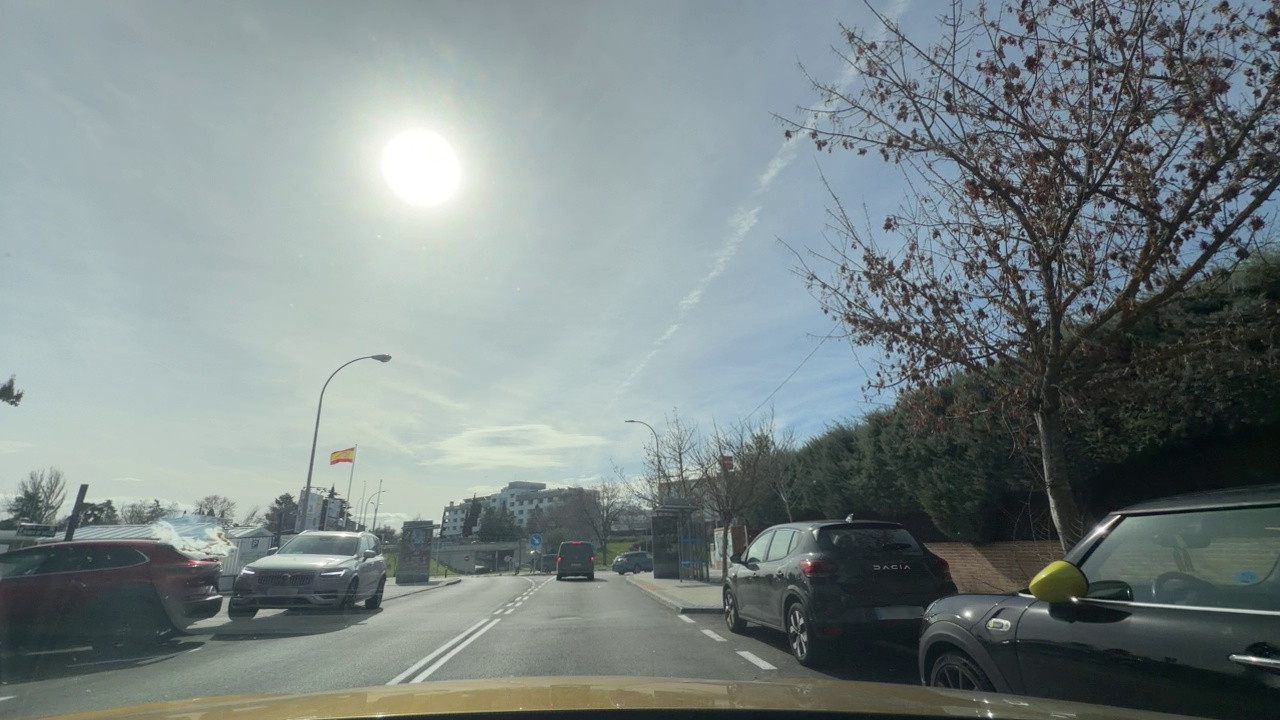
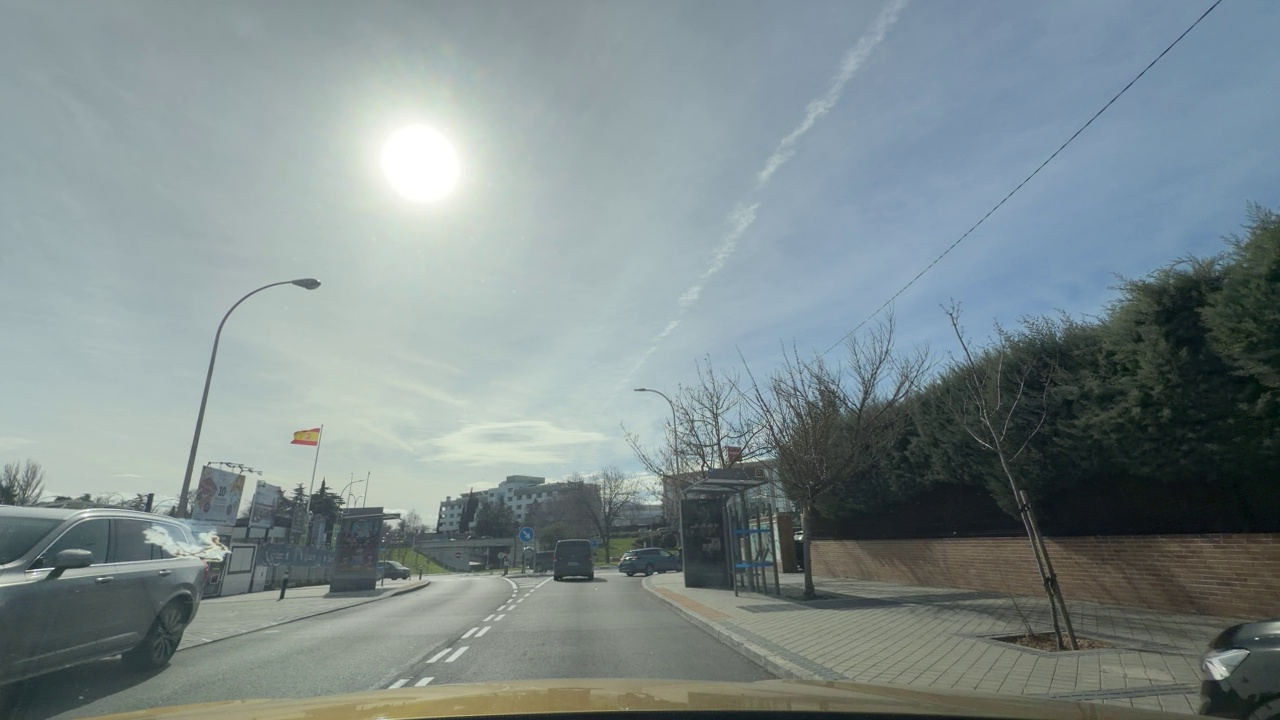
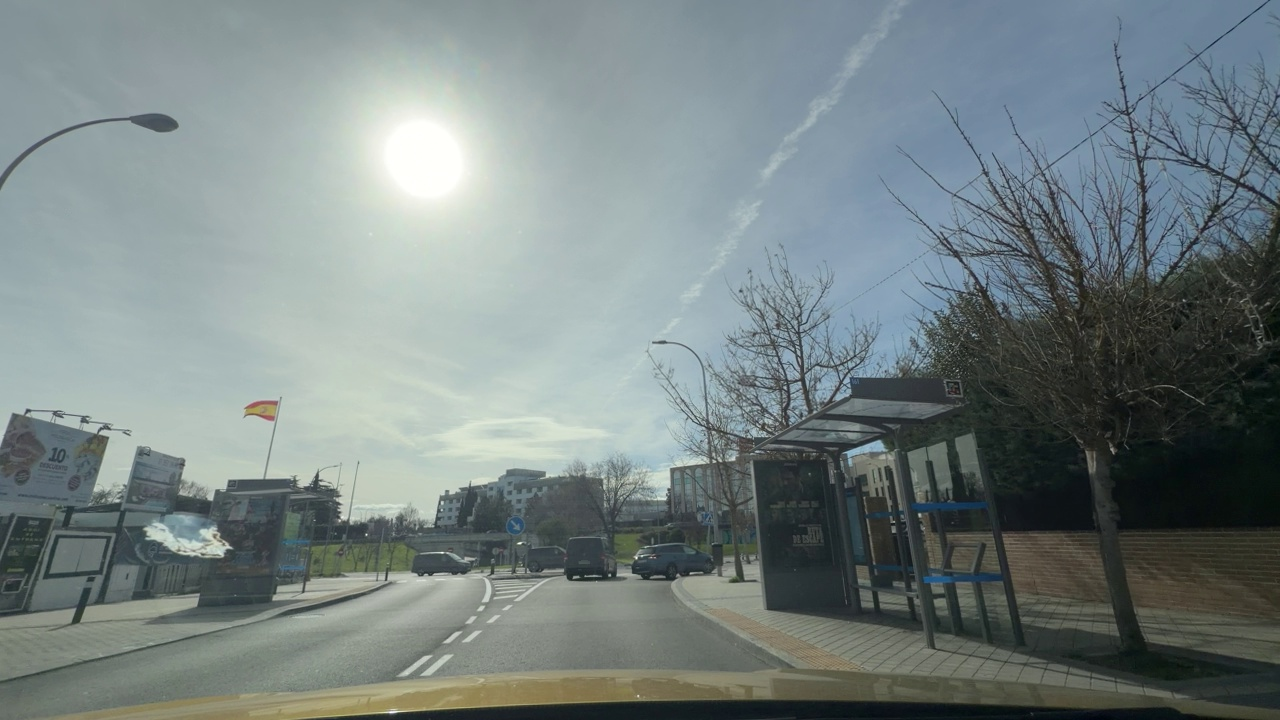
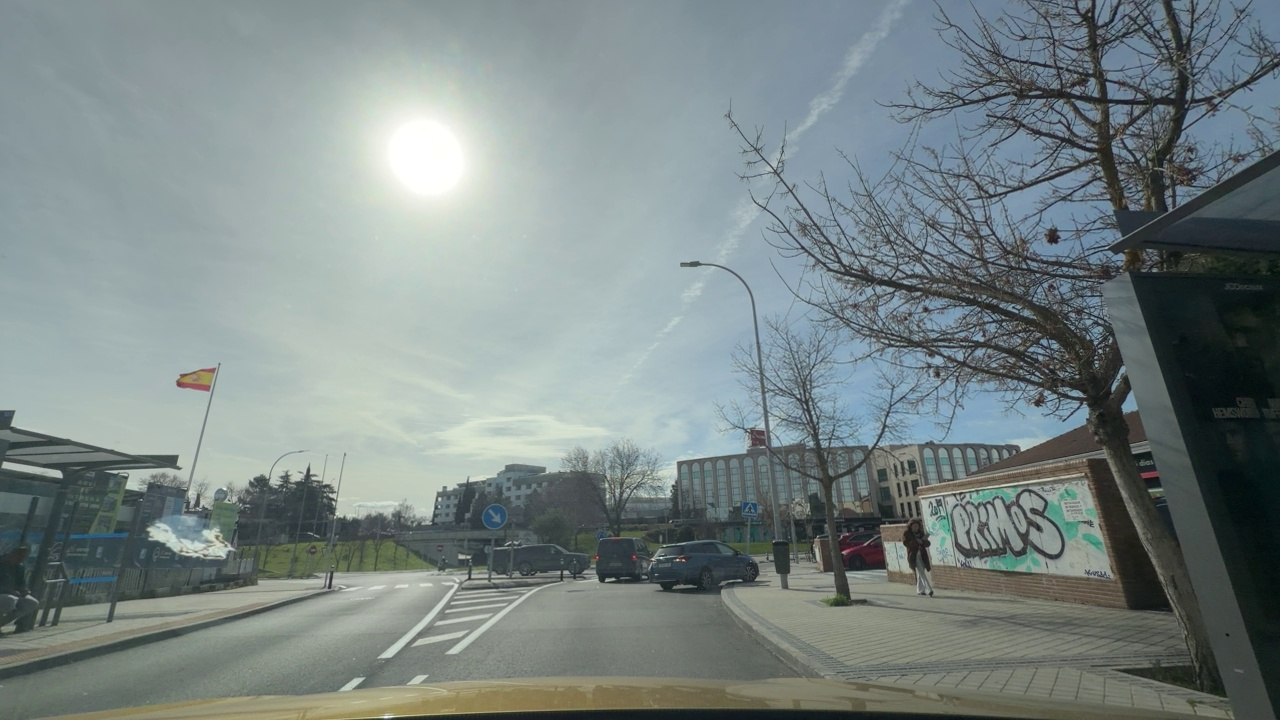
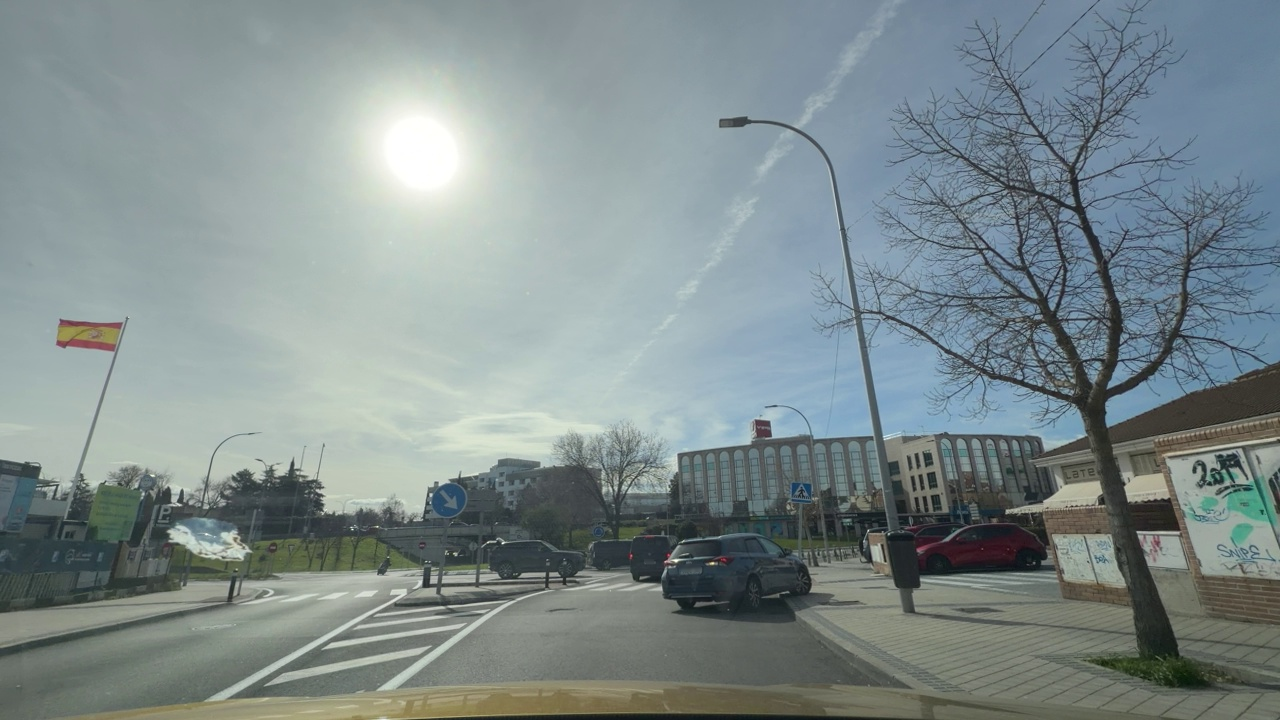
Situation: Leading braking
Question: Is there a vehicle directly ahead in the ego lane with brake lights on?
Answer: Yes
Reasoning: A van is seen braking in front of the ego in the ego lane due to a bend and a car parked in double file. The ego is seen approaching this situation quickly. There are no vehicles in the vicinity other than the van that is seen braking.

Situation: Leading braking
Question: Is the distance between the ego vehicle and the vehicle ahead decreasing?
Answer: Yes
Reasoning: A van is seen braking in front of the ego in the ego lane due to a bend and a car parked in double file. The ego is seen approaching this situation quickly. There are no vehicles in the vicinity other than the van that is seen braking.

Situation: Leading braking
Question: Is either the ego vehicle or the leading vehicle stationary?
Answer: No
Reasoning: A van is seen braking in front of the ego in the ego lane due to a bend and a car parked in double file. The ego is seen approaching this situation quickly. There are no vehicles in the vicinity other than the van that is seen braking.

Situation: Leading braking
Question: Is the ego vehicle decelerating due to dense traffic or congestion ahead?
Answer: No
Reasoning: A van is seen braking in front of the ego in the ego lane due to a bend and a car parked in double file. The ego is seen approaching this situation quickly. There are no vehicles in the vicinity other than the van that is seen braking.